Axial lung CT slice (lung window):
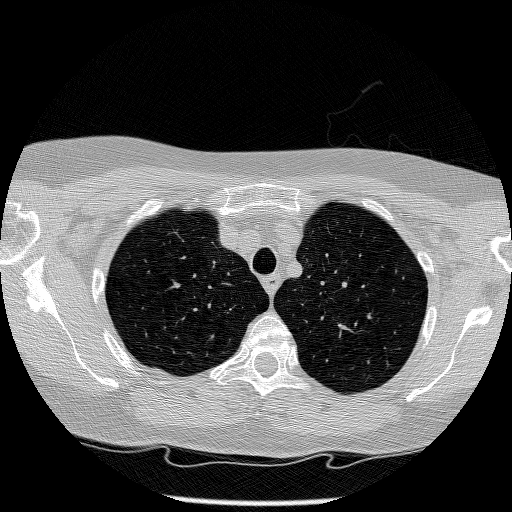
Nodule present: no